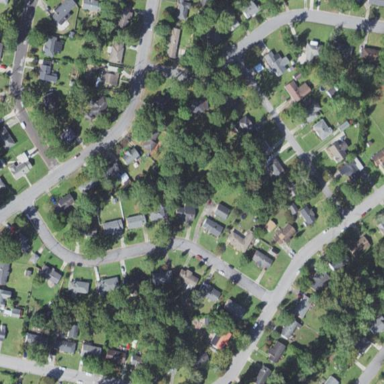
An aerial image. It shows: Residential neighbourhood.